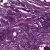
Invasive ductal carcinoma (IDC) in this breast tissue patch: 0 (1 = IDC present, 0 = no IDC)